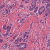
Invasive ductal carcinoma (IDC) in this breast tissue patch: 1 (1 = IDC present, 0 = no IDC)